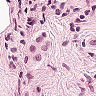
Metastatic tissue present: yes